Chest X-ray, PA view. Patient: 12 years old, sex M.
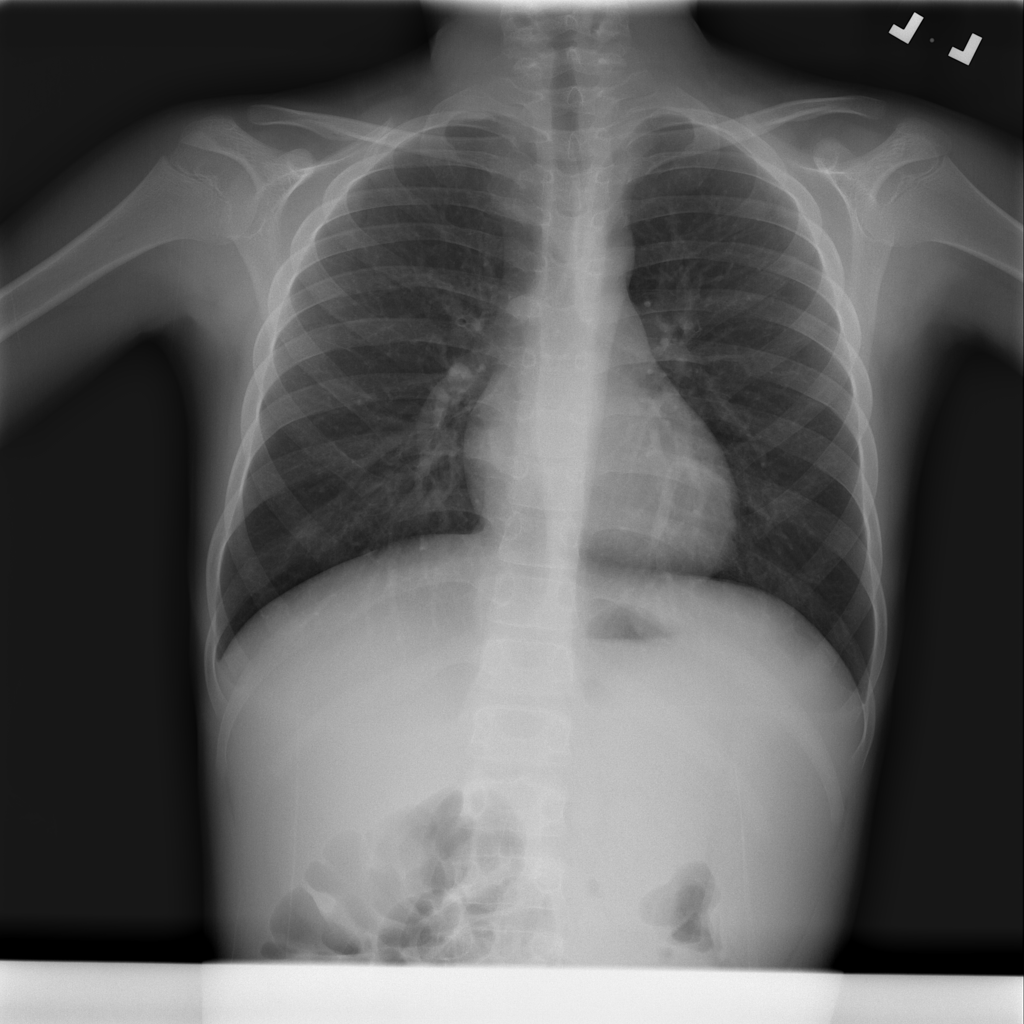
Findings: No Finding